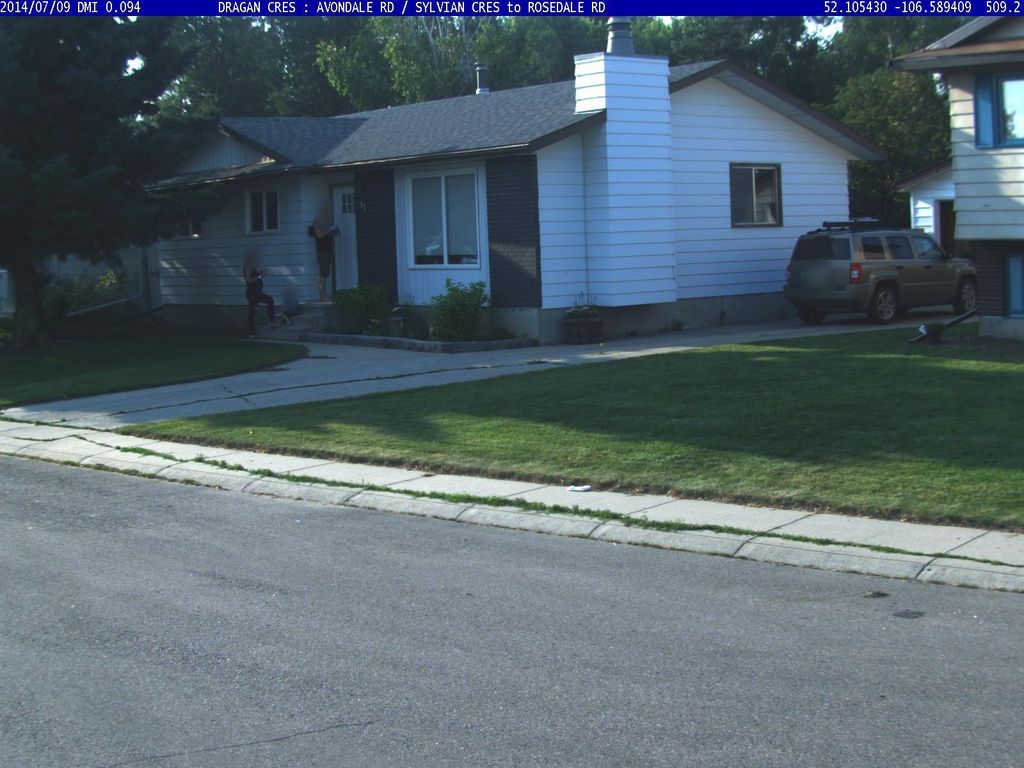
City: saskatoon